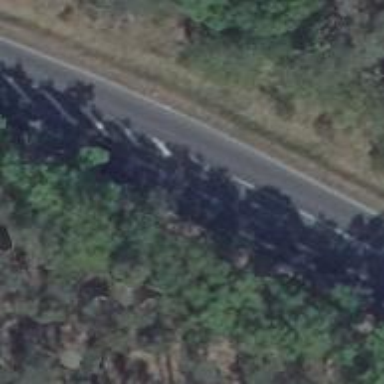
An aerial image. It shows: Secondary road with asphalt surface.